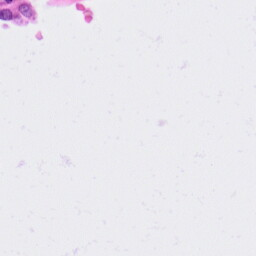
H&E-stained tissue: Lung